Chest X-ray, PA view. Patient: 20 years old, sex M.
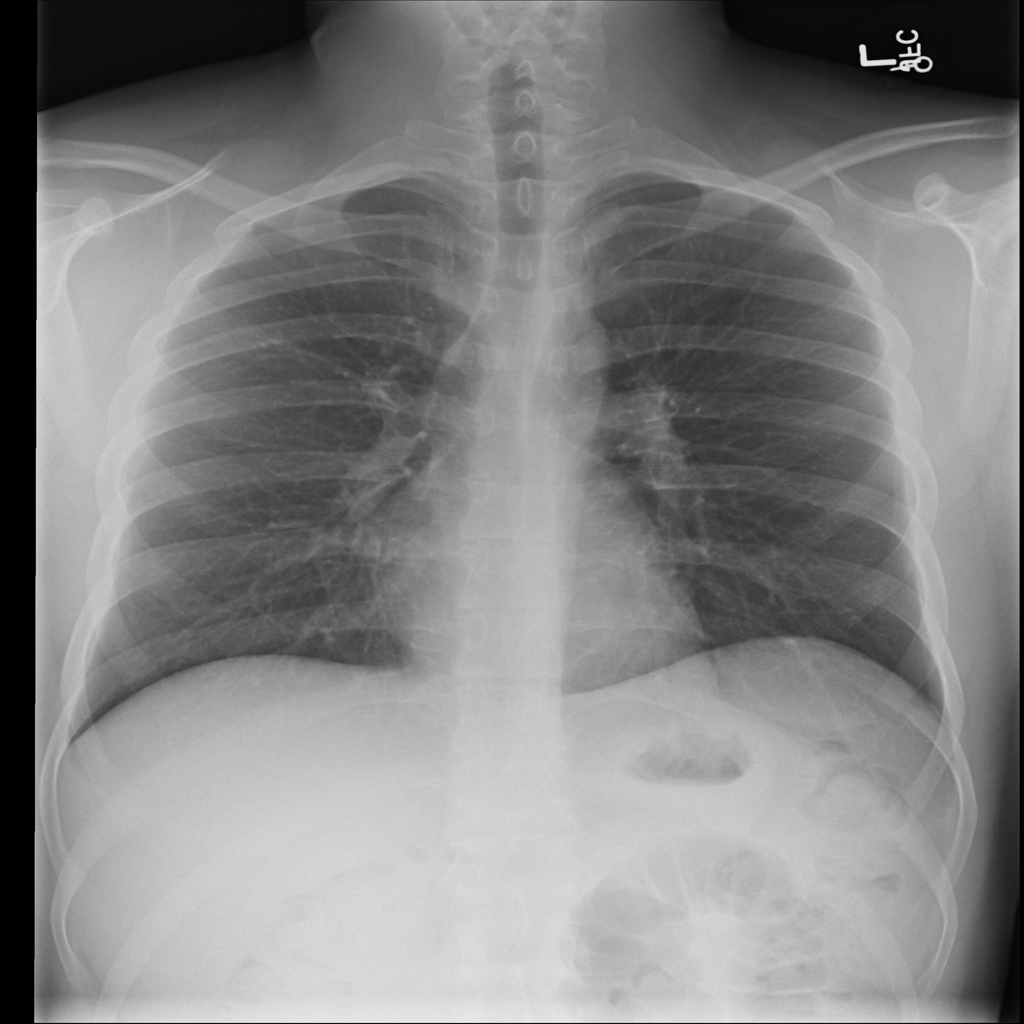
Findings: No Finding